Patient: sex F, age 36
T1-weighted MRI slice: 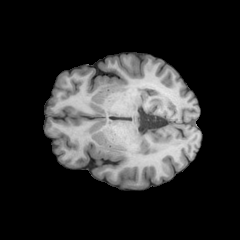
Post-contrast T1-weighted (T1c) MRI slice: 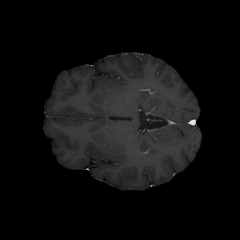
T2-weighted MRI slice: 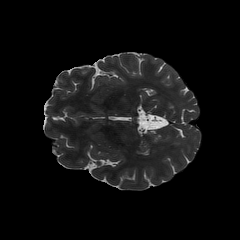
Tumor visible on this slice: no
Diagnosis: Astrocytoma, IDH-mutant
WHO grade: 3